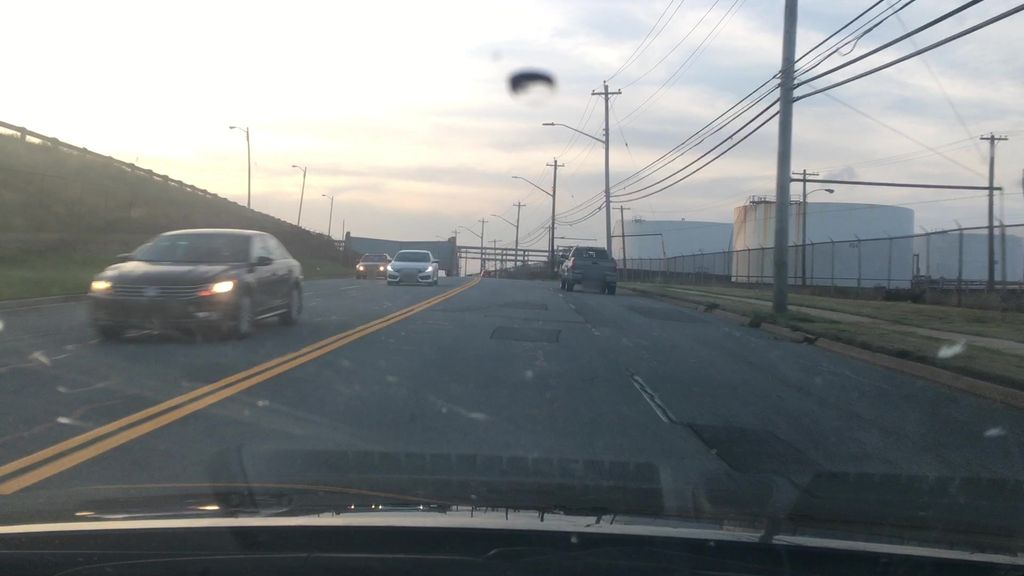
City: halifax